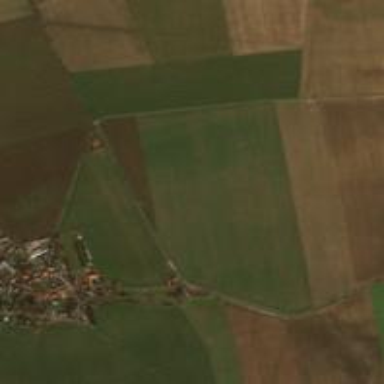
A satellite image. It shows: View of farmland.